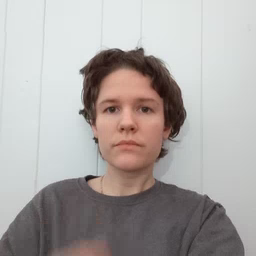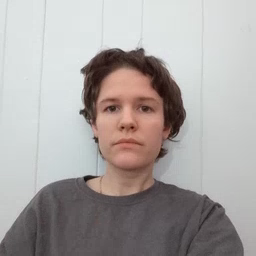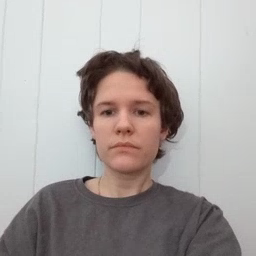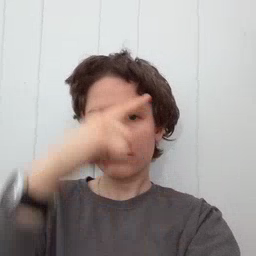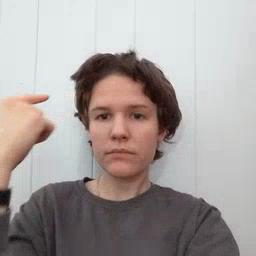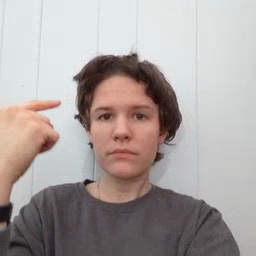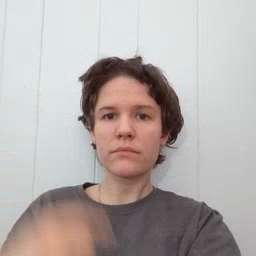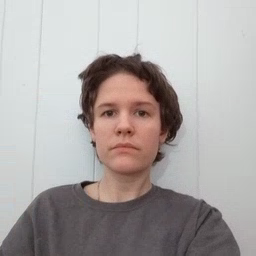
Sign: black